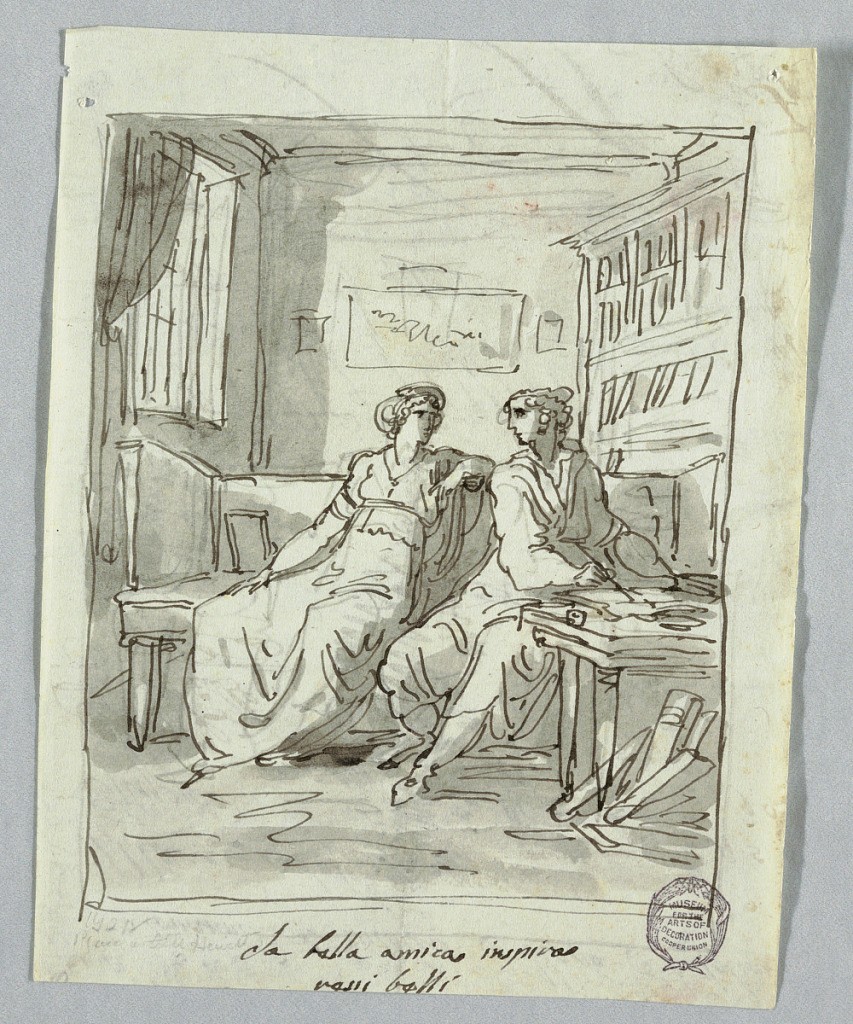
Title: Drawing
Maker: Felice Giani, Italian, 1758–1823
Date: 1801
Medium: Pen, dark ink, brush, grey water color. Paper
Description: Vertical rectangle. The woman is sitting upon a couch. The painter sits beside her working at a table in front of him. A book case is at right; a window with a curtain at left. Framing lines. On the reverse, erased, a pen drawing of a standing girl.